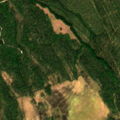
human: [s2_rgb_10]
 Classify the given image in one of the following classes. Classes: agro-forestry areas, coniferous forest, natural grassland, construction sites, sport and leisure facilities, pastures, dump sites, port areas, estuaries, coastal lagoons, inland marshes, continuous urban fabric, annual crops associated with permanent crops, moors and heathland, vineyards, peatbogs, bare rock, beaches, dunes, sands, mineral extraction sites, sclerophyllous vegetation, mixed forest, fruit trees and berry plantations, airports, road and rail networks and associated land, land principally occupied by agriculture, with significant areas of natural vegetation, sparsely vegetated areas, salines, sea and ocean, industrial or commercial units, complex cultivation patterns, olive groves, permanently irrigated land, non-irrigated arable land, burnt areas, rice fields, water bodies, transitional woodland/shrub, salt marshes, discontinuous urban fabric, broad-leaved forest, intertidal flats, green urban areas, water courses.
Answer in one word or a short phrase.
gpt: coniferous forest, peatbogs